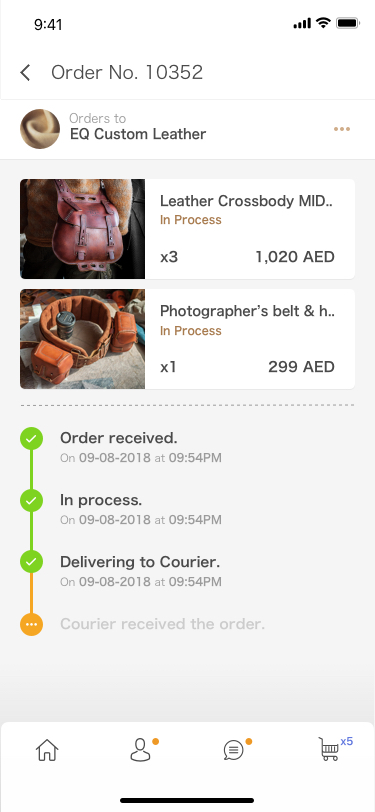
Text in this UI design:
Order received.
On 09-08-2018 at 09:54PM
In process.
On 09-08-2018 at 09:54PM
Delivering to Courier.
On 09-08-2018 at 09:54PM
Courier received the order.
Photographer’s belt & h..
x1
299 AED
In Process
Leather Crossbody MID..
x3
1,020 AED
In Process
EQ Custom Leather
Orders to
Order No. 10352